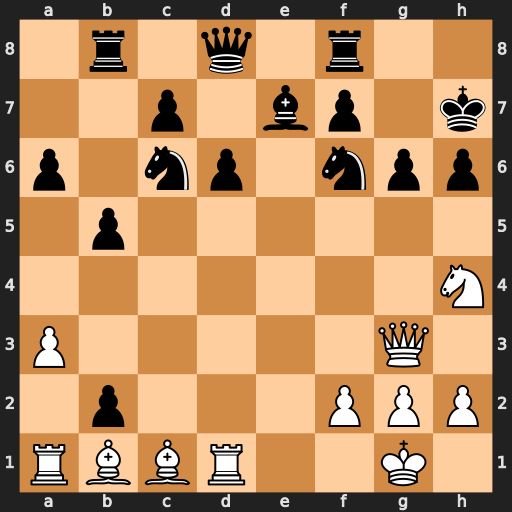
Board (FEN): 1r1q1r2/2p1bp1k/p1np1npp/1p6/7N/P5Q1/1p3PPP/RBBR2K1
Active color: w
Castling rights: -
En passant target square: -
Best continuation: Bxg6+ Kh8 Bxb2